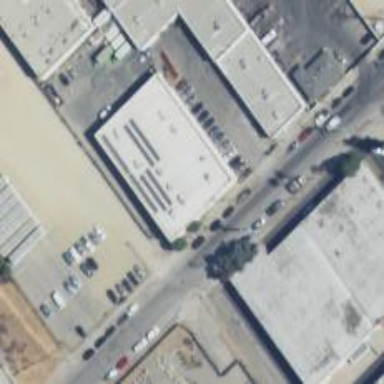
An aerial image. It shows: Commercial building.